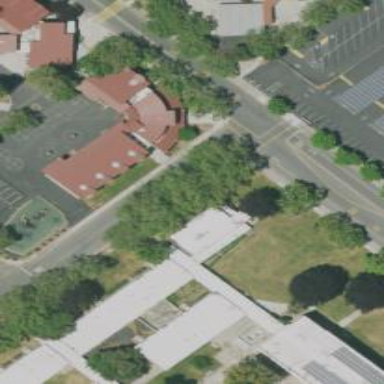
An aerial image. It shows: School building.